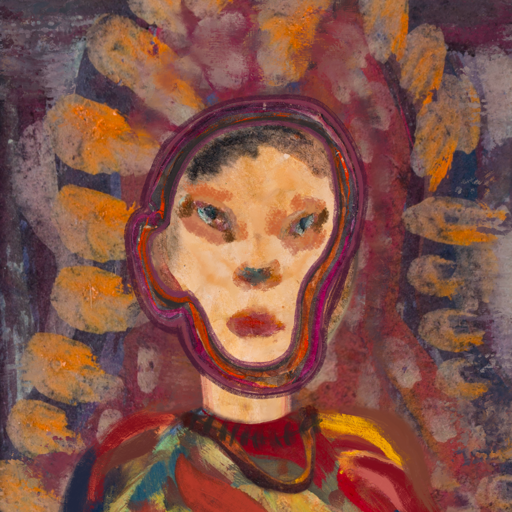
Background: Doll, Head And Neck Front: Childish, Face Front: Boggyland, Bust: Mother_And_Son_Son, Hair Front: Hypocrite, Head Accessory: Blank, Second Necklace: Comrade, Necklace: In_The_Sun, Baby: Blank